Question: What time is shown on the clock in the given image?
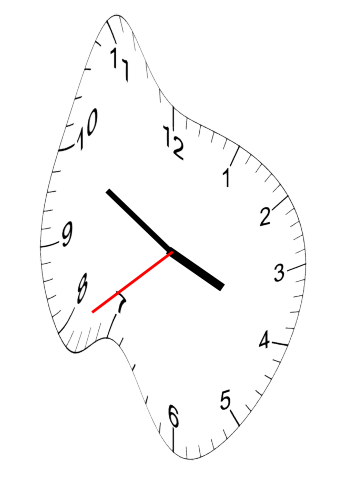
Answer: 03:49:39